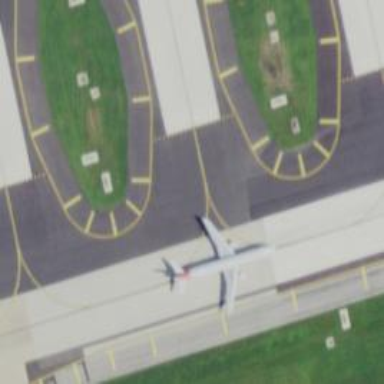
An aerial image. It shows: View of taxiway at the airport.